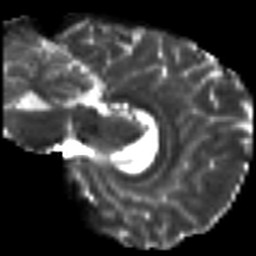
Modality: T2w
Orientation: sagittal
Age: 23
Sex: male
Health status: healthy
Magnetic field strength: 3 T
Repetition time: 8.4 s
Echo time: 0.0926 s